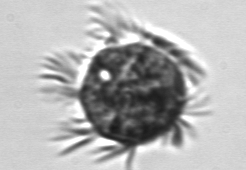
Label: Pelagostrobilidium